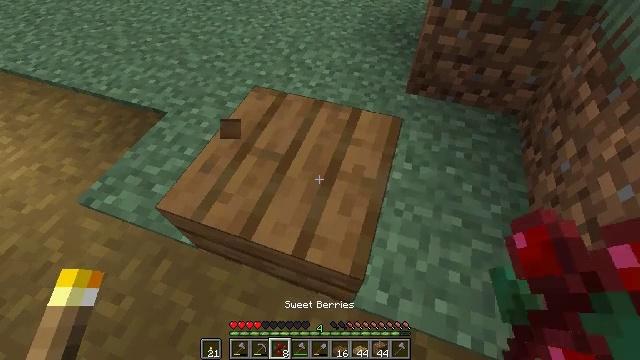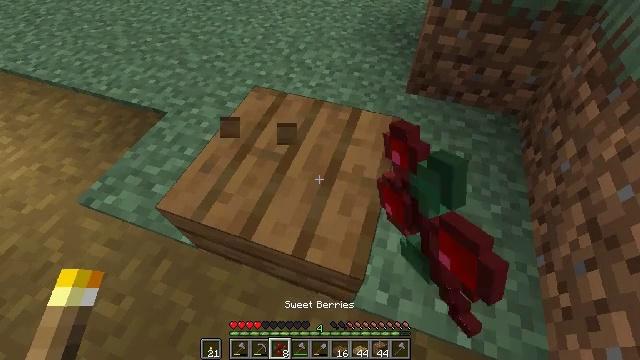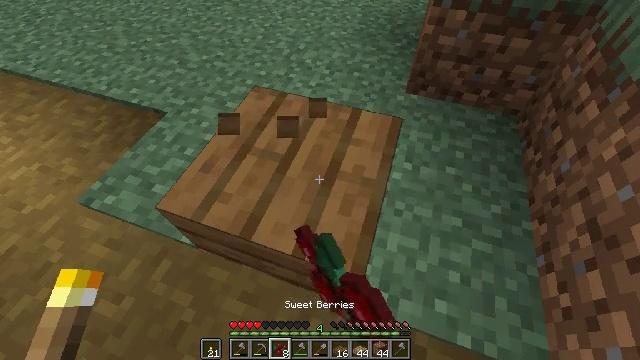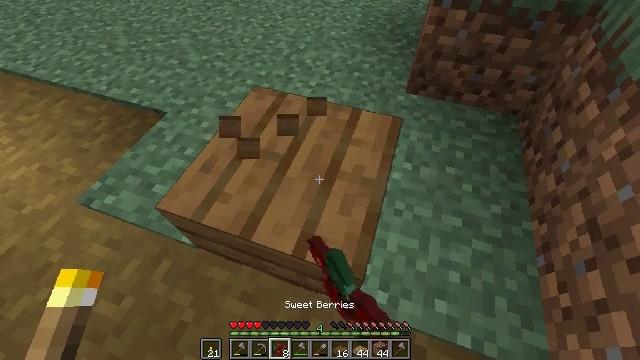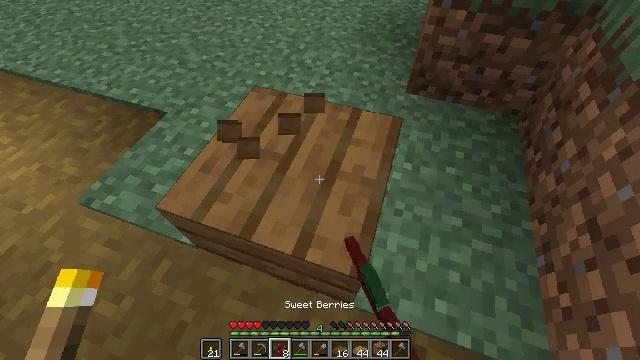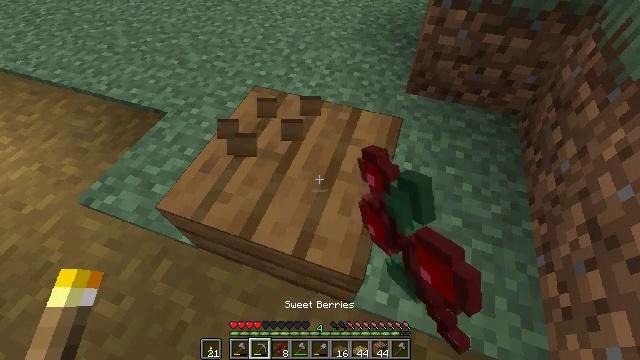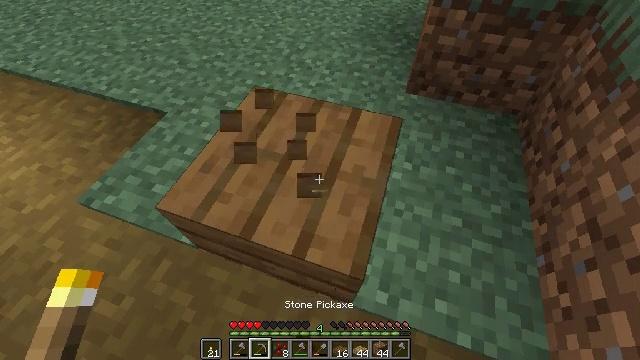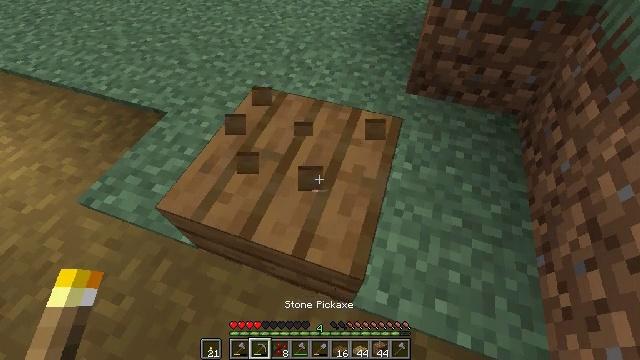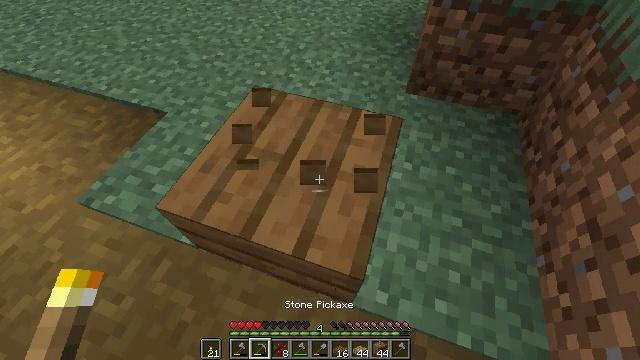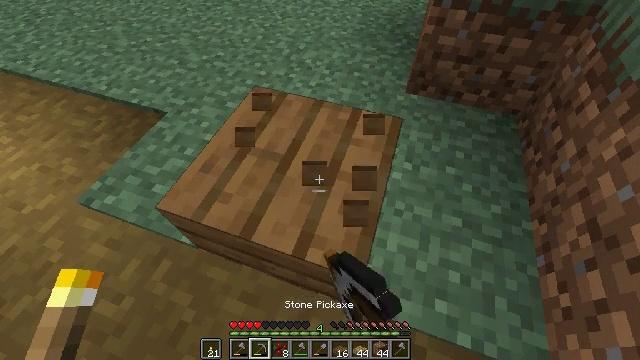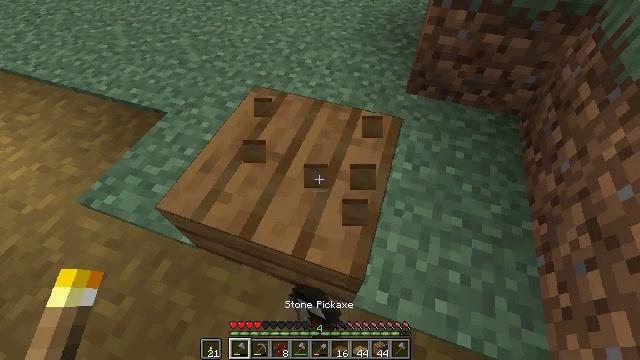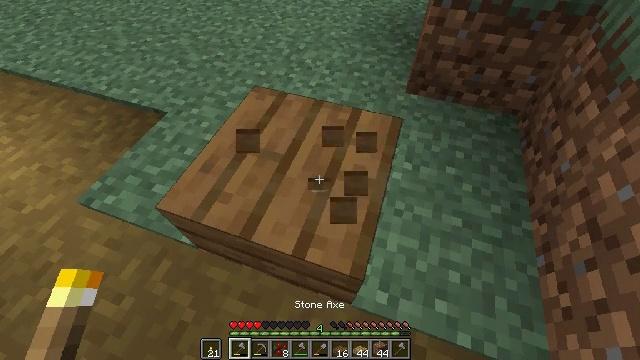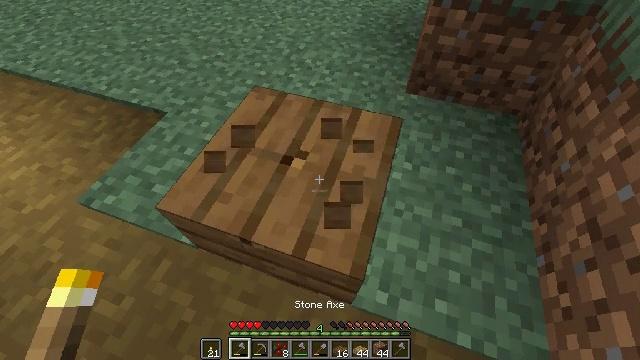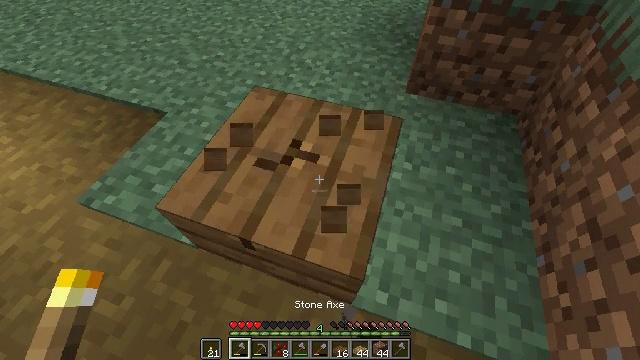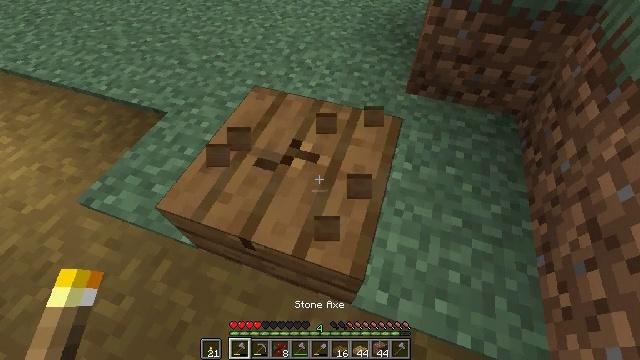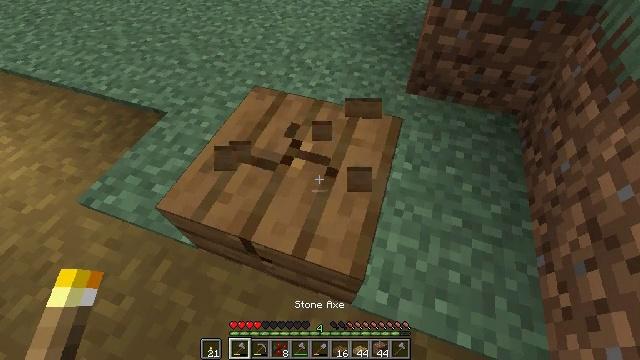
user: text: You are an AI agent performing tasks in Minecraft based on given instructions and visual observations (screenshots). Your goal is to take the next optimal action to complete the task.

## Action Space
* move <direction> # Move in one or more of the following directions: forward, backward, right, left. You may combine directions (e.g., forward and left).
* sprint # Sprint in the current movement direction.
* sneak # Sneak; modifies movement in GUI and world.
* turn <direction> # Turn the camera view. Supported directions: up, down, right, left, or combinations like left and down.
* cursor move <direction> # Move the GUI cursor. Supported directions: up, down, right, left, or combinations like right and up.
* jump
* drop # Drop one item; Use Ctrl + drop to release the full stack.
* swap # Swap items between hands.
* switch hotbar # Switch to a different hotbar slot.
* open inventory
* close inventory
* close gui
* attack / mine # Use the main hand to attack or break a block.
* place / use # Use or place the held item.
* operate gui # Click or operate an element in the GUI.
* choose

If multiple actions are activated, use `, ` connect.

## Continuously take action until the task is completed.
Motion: motion action
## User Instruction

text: Collect the spruce slab.
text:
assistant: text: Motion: attack / mine
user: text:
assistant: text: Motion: attack / mine
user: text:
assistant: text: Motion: attack / mine
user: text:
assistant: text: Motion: attack / mine
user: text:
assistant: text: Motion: attack / mine, switch to hotbar 2
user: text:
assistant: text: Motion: attack / mine, switch to hotbar 2
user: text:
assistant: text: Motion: attack / mine, switch to hotbar 2
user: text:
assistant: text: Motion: attack / mine
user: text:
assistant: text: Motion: attack / mine
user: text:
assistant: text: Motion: attack / mine, switch to hotbar 1
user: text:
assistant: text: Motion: attack / mine, switch to hotbar 1
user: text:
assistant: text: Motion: attack / mine, switch to hotbar 1
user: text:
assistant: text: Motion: attack / mine
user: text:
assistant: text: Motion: attack / mine
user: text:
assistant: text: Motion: attack / mine
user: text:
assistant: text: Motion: attack / mine
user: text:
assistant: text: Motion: attack / mine
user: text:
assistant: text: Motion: attack / mine
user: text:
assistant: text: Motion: attack / mine
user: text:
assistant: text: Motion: attack / mine
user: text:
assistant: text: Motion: attack / mine
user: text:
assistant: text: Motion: attack / mine
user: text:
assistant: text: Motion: attack / mine
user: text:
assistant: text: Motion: attack / mine
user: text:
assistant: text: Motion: attack / mine
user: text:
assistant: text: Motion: attack / mine
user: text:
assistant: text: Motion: attack / mine
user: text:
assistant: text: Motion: attack / mine
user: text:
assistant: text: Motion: attack / mine
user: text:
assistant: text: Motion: attack / mine